Interaction volume radius: 5 \u00c5
Interaction volume height: 45 \u00c5
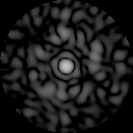
Disorder parameter: 0.8565